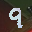
Label: 9